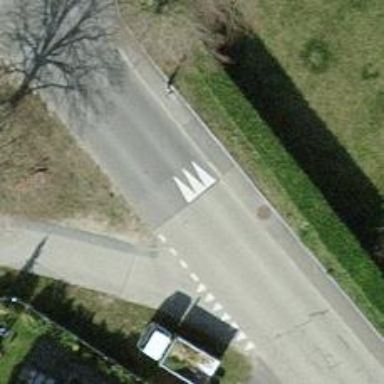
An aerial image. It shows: Traffic calming hump on the road.